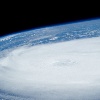
Label: cloud